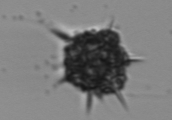
Label: Dictyocha